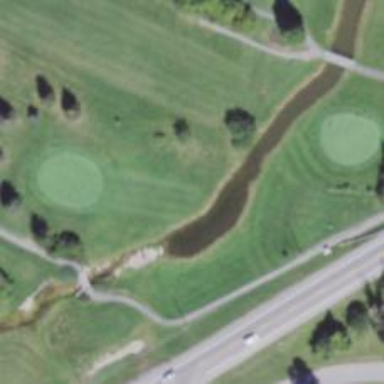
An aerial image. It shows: Golf hole.